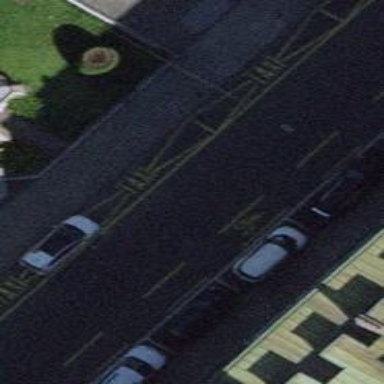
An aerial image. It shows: Taxi stand.